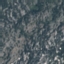
Label: HerbaceousVegetation